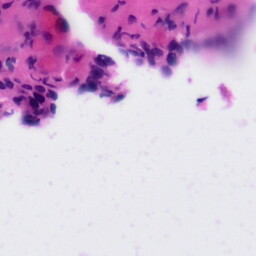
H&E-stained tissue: Tonsil